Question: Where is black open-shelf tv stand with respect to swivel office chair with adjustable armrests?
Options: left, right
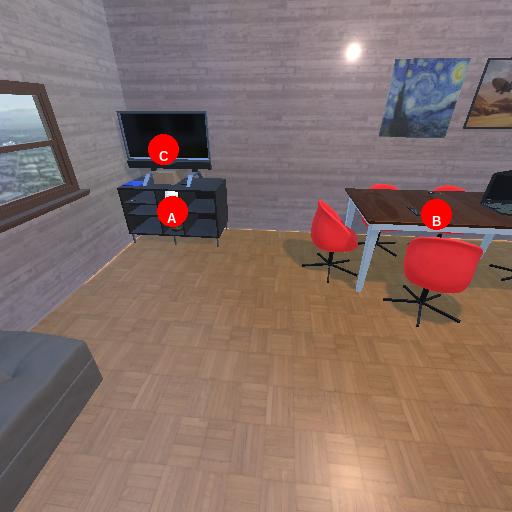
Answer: left